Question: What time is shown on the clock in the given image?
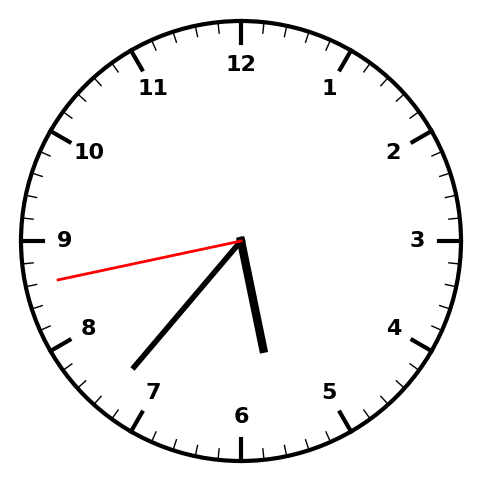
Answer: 05:36:43